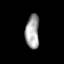
Tissue: lung
Cell type: T cells
Senescence score: 0.1836
Nuclear area (px): 457
Mean DAPI intensity: 163.939